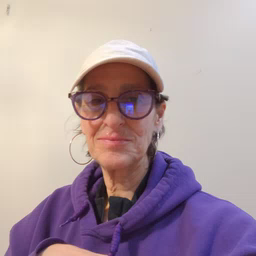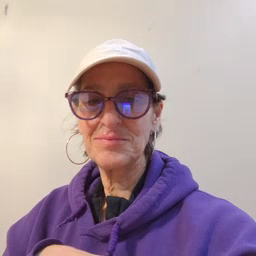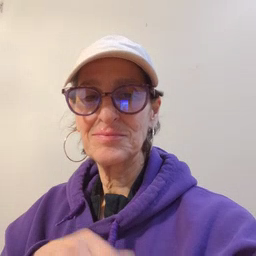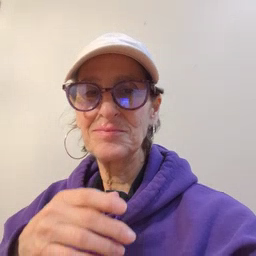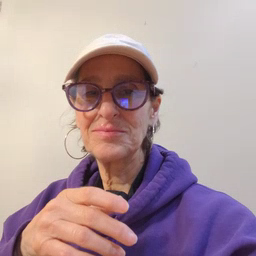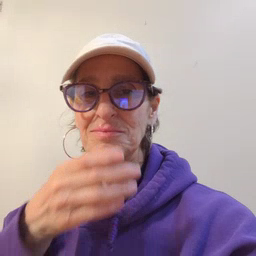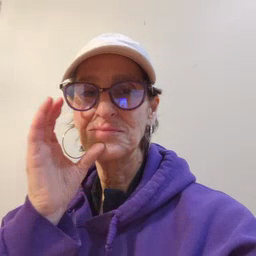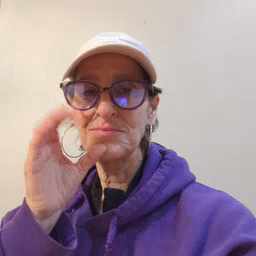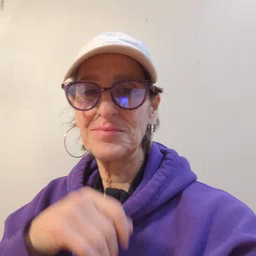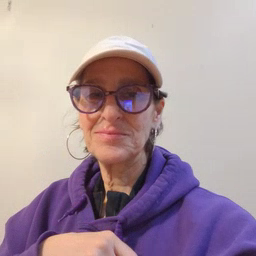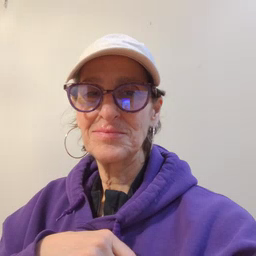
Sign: drink